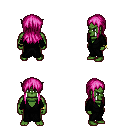
a pixel art fantasy rpg character, male body template, orc, green skin, gray robe, gold greaves, pink unkempt hairstyle, bracelets, four views (front, back, left, right), 2x2 character sprite sheet, small pixel art, hard edges, no anti-aliasing